Question: I can't solve this problem

I suggest I have to change 'c:\Windows\System32\drivers\etc\hosts' file and add after
'''
# localhost name resolution is handled within DNS itself.
'''
the next line:
'''
127.0.0.1 mysite.dev
'''
but it doesn't help. Any suggestions?
Error ocsurrs when I try to open web site project in Microsoft Visual Studio 2012.
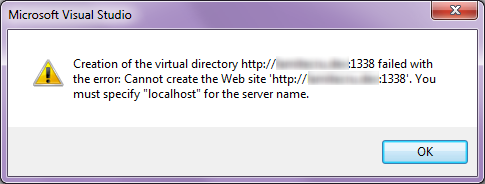
Answer: I've already found the solution. I just had to edit 'C:\Users\Administrator\Documents\IISExpress\config\applicationhost.config' file, by adding my site to '<sites>' node.